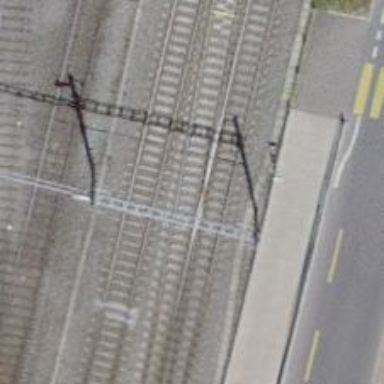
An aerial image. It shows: Single railway track with electrification through contact line.